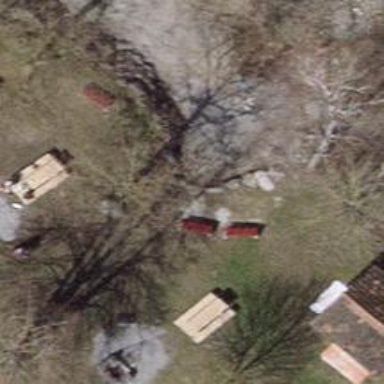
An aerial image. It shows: Bench for seating.